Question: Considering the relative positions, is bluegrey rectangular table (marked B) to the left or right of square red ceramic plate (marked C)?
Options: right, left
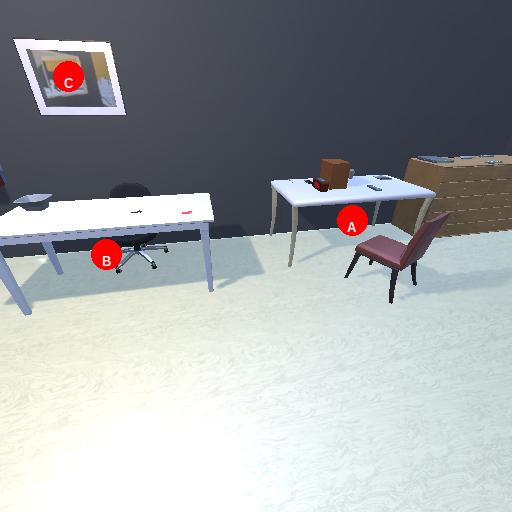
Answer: right